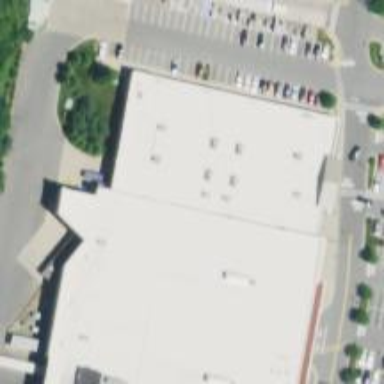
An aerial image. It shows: Department store building.